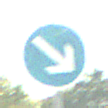
Verkehrszeichen: VorgeschriebeneVorbeifahrtRechts
Umgebung: Outdoor, RoadRail
Tageszeit: MorningAfternoon
Wetter: PartlyCloudy
Licht: Natural
Jahreszeit: NotSpecified
Kontrast: HighContrast